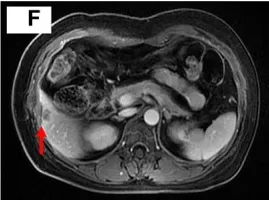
After. Low-dose decitabine combined with camrelizumab therapy in these 3 cases. Tumor lesions are indicated by red arrows.
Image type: radiology (mri)